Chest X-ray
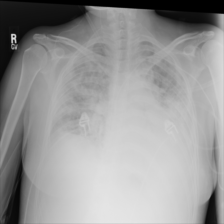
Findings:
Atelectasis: positive
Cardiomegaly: negative
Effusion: negative
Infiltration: negative
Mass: negative
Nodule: negative
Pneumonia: negative
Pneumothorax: negative
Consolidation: positive
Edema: negative
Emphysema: negative
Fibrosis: negative
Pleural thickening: negative
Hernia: negative